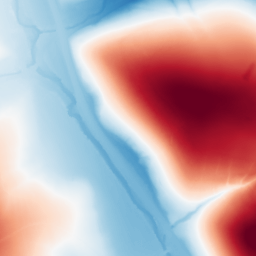
Category: trend_removal
Decomposition family: polynomial_high
Decomposition parameters: degree: 4
Upsampling method: quartic
Upsampling parameters: scale: 8
Upsampling scale: 8